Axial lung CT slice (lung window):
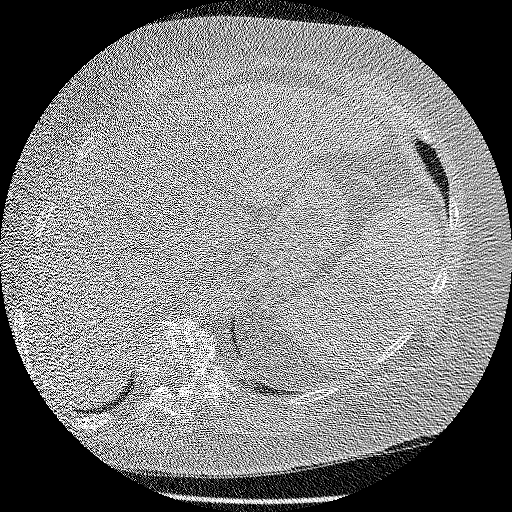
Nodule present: no